Question: The following piece of code creates an SWT table with two columns and two rows. On my system, the resulting shell/table looks like this:

I can't help but wonder where the extra indent/spacing/padding in front of each cell text comes from. I have searched the Web and tried every possible way to remove it, but I cannot find a way.
- -
This example is originally taken from <URL> and modified a bit. The screenshot on the original site does not show this spacing/indent.
'''
public class SwtTableItemIssue {
public static void main(String[] a) {
Shell shell = new Shell(Display.getDefault());
shell.setSize(200, 180);
shell.setLayout(new FillLayout());
Table t = new Table(shell, SWT.BORDER);
t.setHeaderVisible(true);
TableColumn tc1 = new TableColumn(t, SWT.NONE);
TableColumn tc2 = new TableColumn(t, SWT.NONE);
tc1.setText("First Name");
tc2.setText("Last Name");
tc1.setWidth(70);
tc2.setWidth(70);
new TableItem(t, SWT.NONE).setText(new String[] { "Tim", "Hatton" });
new TableItem(t, SWT.NONE).setText(new String[] { "Caitlyn", "Warner" });
shell.open();
shell.layout();
Display display = Display.getDefault();
while (!shell.isDisposed()) {
if (!display.readAndDispatch()) {
display.sleep();
}
}
display.dispose();
}
}
'''
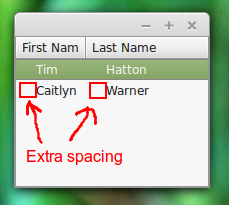
Answer: Ok, did a bit of research and turns out it's a GTK3 issue.
Since version 4.4, SWT uses GTK3 by default (if available). I've tested your code with GTK3 and GTK2 and it works in the latter.
You've now got three options:
1. Wait for the SWT team to fix it.
2. Fall back to an older SWT version.
3. Force SWT (4.4) to use GTK2 instead of GTK3.
Neither solution is ideal, but I don't see another option.
---
You can force SWT to use GTK2 by setting an environment variable:
'''
export SWT_GTK3=0
'''
Make sure to either make this a permanent setting or run it every time before you start your application.
<URL> are the release notes of SWT 4.4.